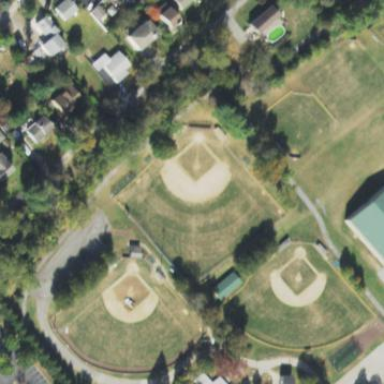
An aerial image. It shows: Baseball pitch for leisure land.